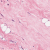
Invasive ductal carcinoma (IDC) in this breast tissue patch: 0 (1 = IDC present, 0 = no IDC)